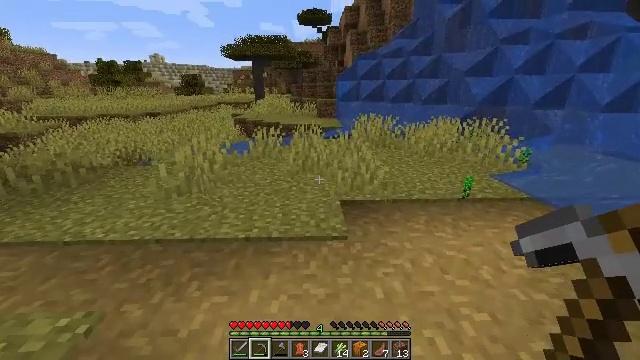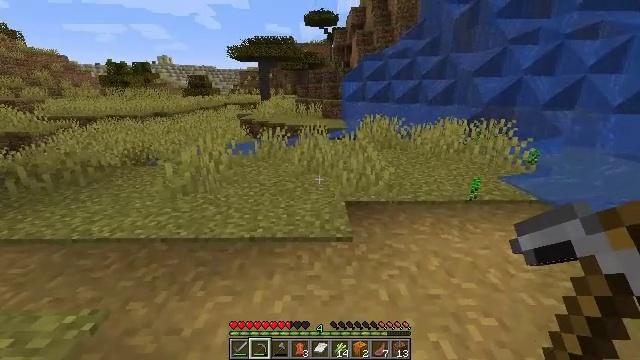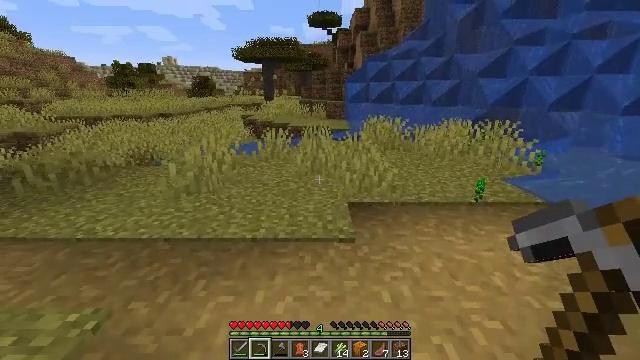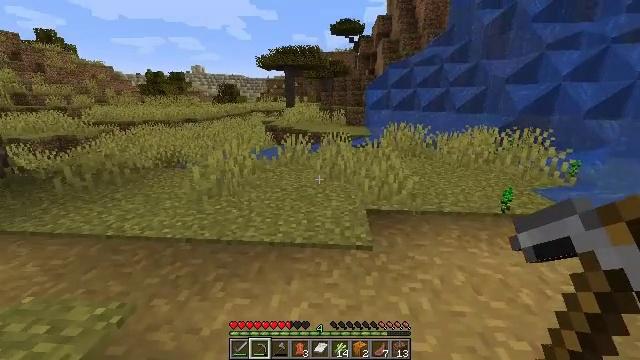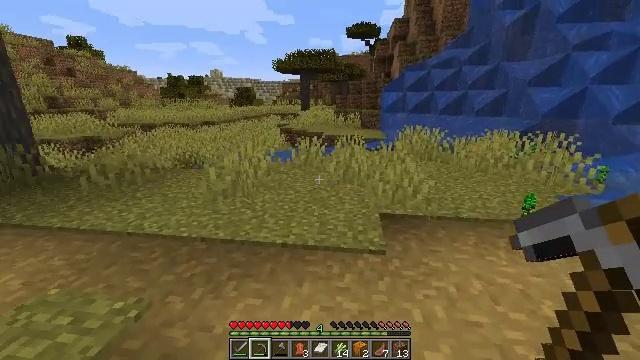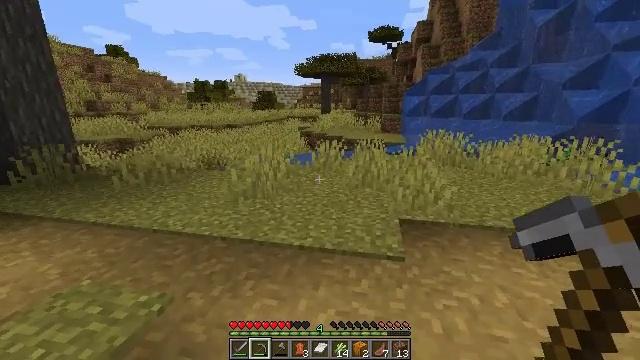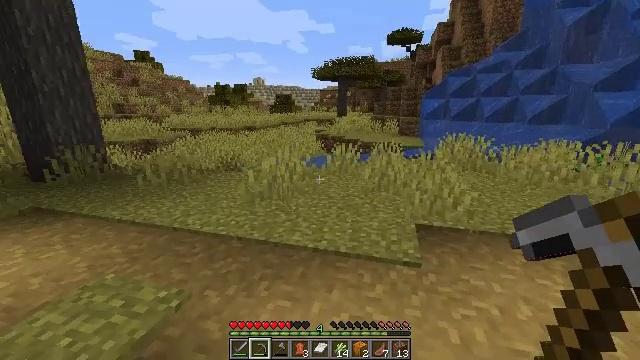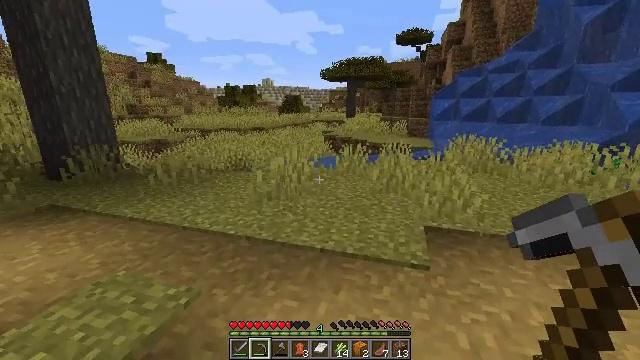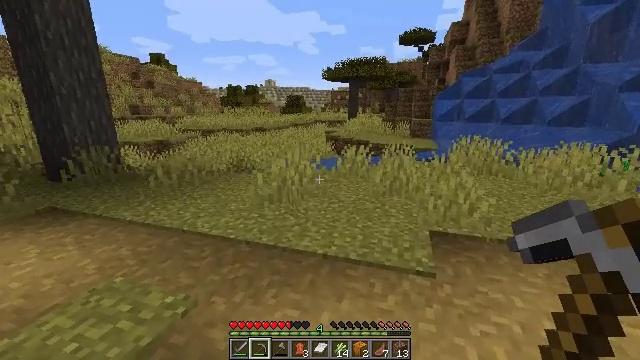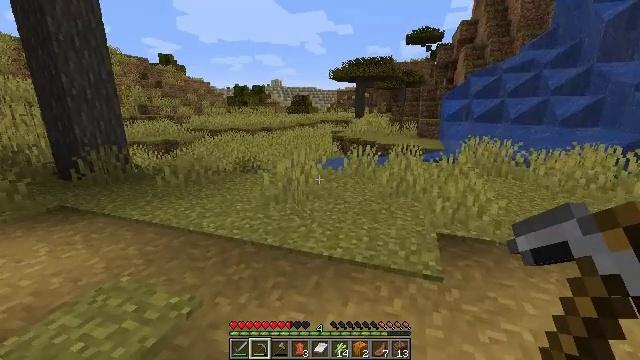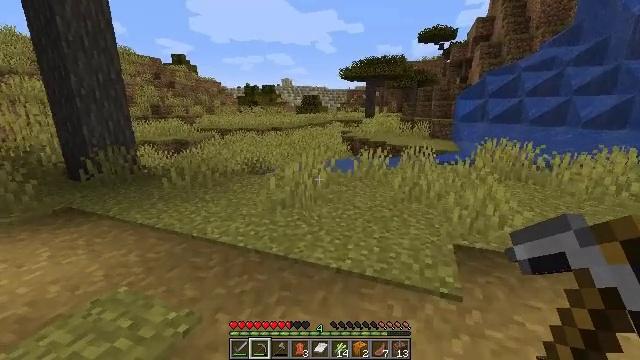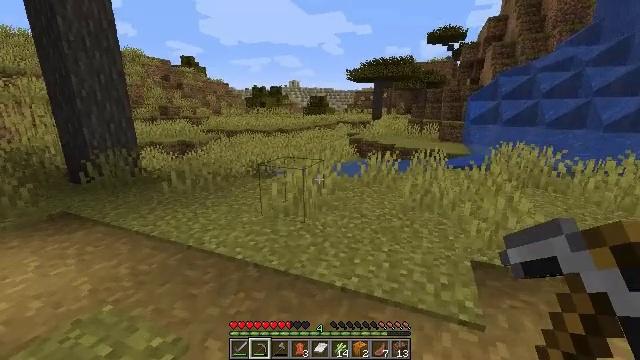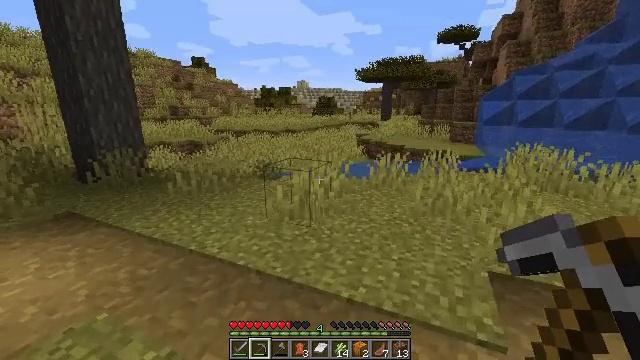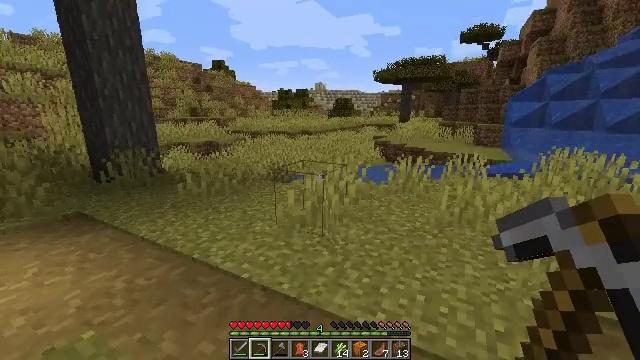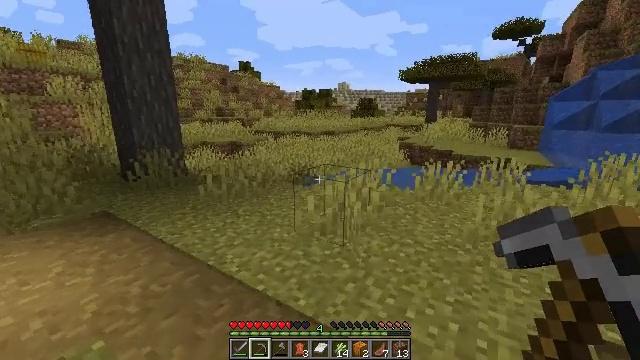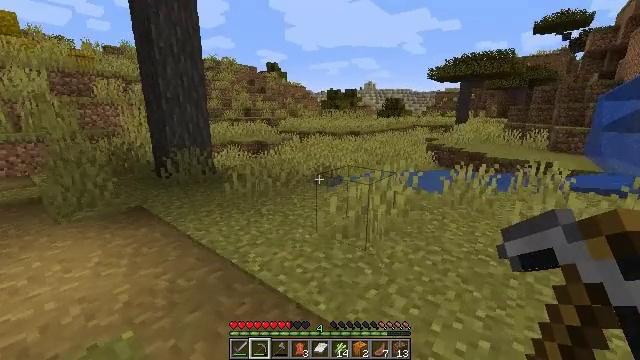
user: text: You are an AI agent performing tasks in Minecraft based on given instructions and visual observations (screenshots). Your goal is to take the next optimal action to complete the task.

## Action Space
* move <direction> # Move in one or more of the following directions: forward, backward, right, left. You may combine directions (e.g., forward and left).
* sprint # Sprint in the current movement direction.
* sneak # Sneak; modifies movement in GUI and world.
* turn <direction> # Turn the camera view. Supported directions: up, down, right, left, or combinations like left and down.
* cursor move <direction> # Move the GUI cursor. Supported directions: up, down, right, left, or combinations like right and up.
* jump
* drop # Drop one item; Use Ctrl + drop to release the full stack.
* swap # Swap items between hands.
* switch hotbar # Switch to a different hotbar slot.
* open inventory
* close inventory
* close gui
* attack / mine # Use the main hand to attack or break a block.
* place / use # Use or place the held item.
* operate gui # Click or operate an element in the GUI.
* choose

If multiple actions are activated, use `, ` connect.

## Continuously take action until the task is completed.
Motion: motion action
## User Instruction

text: Harvest hay blocks from the village.
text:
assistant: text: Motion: turn left
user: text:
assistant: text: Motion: no_op
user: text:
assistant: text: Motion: turn left and up
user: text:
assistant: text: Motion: turn left
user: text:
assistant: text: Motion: turn left
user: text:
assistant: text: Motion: turn left
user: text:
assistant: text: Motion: turn left
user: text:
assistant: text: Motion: move forward
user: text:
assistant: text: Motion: move forward, turn left
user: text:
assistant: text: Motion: move forward, turn left
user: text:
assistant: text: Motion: move forward, turn left
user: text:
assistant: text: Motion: move forward, turn left
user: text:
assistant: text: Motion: move forward, turn left
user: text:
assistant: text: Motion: move forward, turn left
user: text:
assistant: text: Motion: move forward, turn left
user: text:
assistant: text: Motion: move forward, turn left
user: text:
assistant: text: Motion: move forward, turn left
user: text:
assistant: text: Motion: move forward, turn left
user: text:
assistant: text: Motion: move forward, turn left
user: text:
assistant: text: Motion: move forward, turn left
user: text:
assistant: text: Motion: move forward, turn left
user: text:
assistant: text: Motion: move forward, turn left
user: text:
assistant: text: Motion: move forward, turn left
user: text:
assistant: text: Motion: move forward, turn left
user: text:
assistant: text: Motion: move forward, turn left
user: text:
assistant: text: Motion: move forward, turn left
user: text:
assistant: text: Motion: move forward
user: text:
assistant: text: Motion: move forward
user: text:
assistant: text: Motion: move forward
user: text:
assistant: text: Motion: move forward